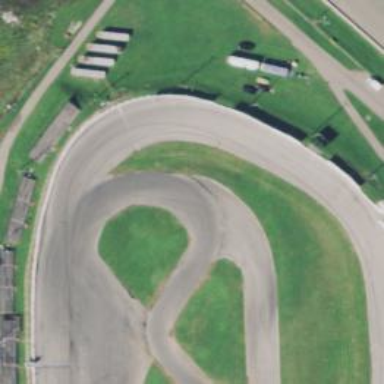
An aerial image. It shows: Raceway road.